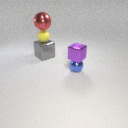
large gray metal cube below small yellow rubber sphere